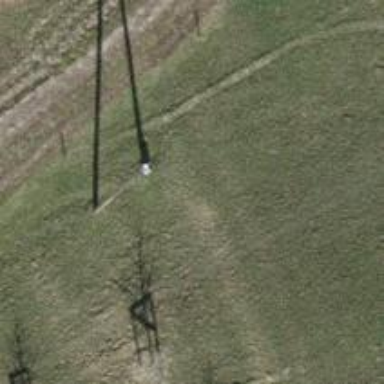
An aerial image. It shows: Power pole.